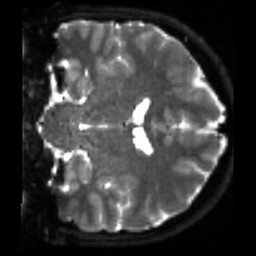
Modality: sbref
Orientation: coronal
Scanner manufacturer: siemens
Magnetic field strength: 3 T
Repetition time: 4 s
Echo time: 0.0594 s